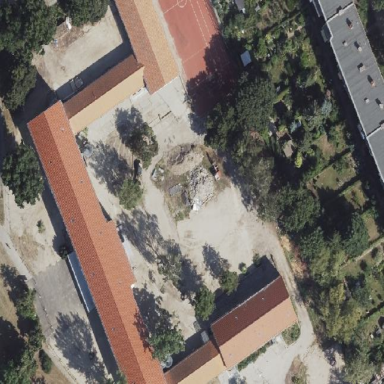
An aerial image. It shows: School.